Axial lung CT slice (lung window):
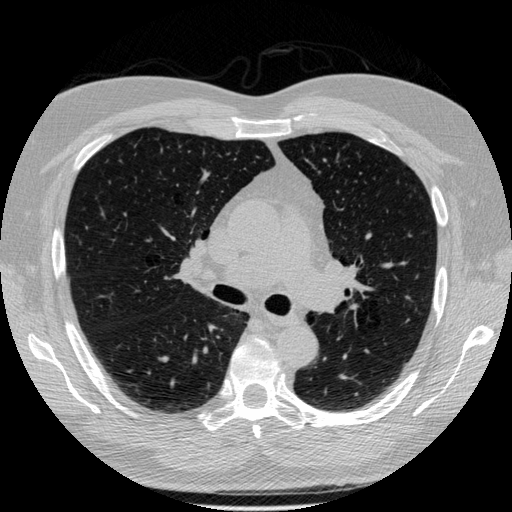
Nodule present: no